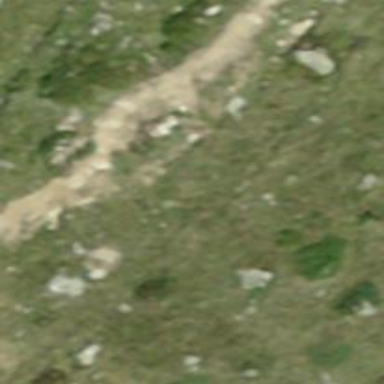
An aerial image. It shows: Rocky path.